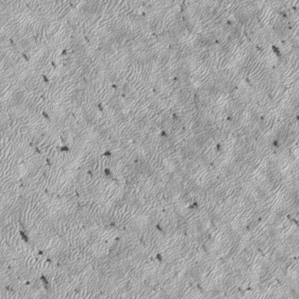
Label: frost